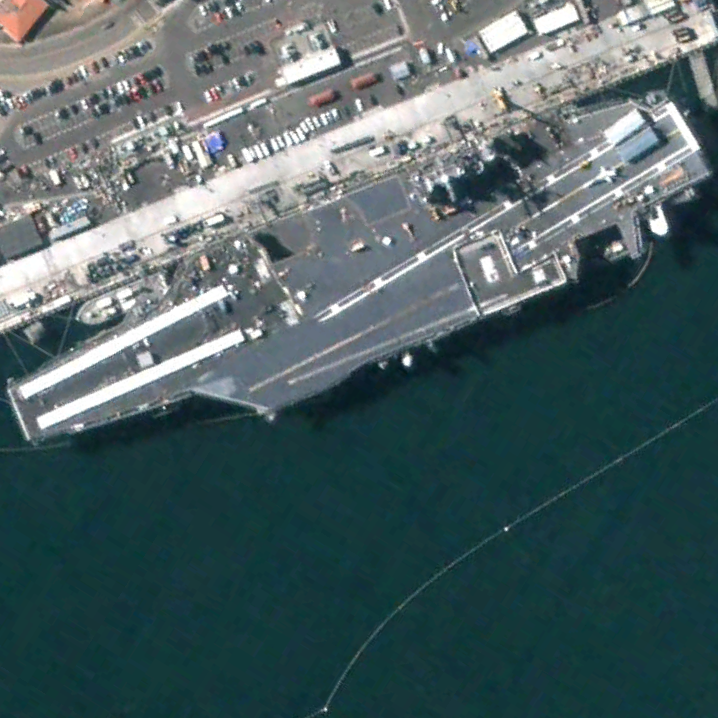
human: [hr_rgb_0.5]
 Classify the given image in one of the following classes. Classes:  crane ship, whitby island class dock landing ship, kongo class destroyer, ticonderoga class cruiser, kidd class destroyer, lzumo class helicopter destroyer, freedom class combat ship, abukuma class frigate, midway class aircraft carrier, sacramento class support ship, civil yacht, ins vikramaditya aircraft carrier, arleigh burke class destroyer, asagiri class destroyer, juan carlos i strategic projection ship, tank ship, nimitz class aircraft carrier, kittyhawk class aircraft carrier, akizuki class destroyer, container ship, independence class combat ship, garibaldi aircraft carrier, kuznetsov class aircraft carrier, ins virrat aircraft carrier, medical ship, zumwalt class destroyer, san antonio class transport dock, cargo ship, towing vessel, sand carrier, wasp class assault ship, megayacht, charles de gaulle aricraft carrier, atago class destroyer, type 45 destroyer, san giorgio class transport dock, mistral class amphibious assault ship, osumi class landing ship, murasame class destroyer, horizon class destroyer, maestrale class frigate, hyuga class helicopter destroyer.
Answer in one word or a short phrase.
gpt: Nimitz class aircraft carrier